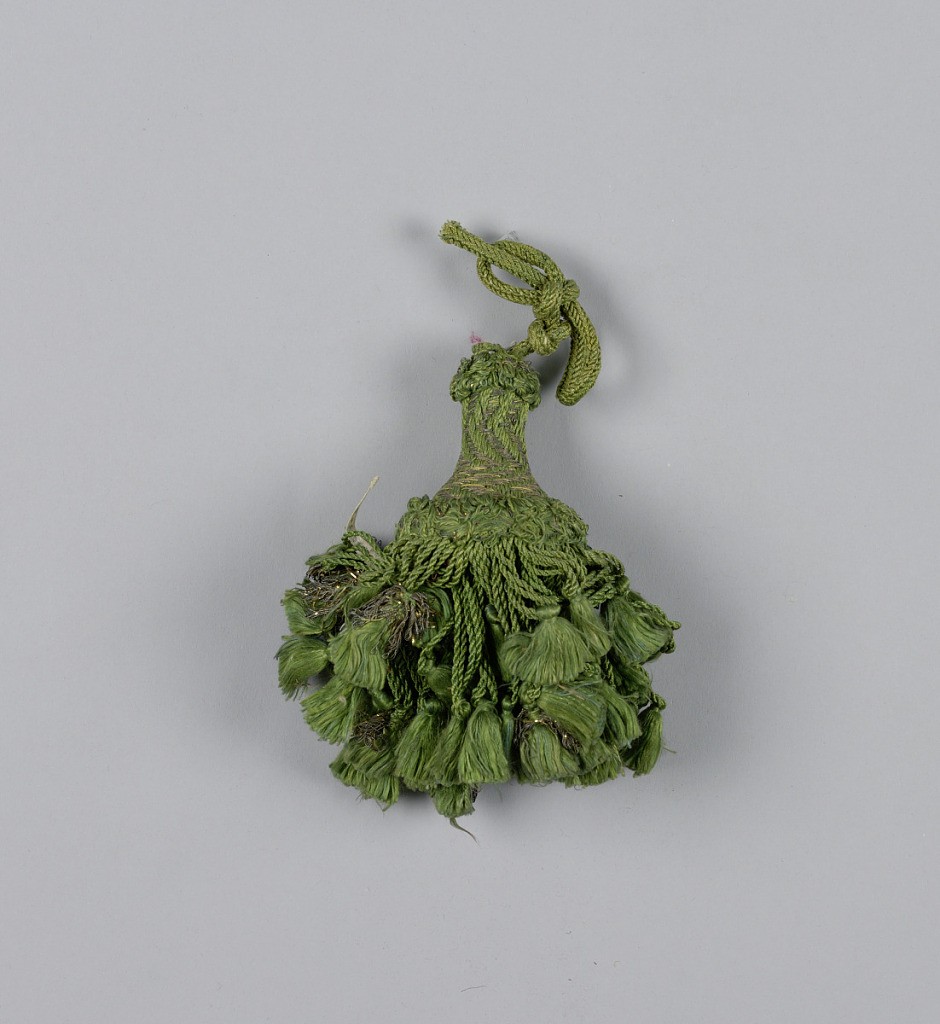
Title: Tassel
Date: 18th century
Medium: silk, metal threads, wooden core
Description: Skirt of green silk threads in two lengths, twisted and looped and each supporting a small tassel with a gilt ornament. Collars of green silk and metal thread in loops. Head, cylindrical and broadening toward base, wrapped in green silk and silver threads. Cord of green silk threads.